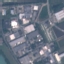
Land use / land cover class: Industrial